Question: Im running into this problem. I have an image that NEEDS to be in this location over the divs. The leaf of the image needs to go over the div but the image width goes too far and blocks other things in its way. In my case, it blocks the "contact us" button to be hovered. How can I fix this issue without moving the image from this set location. I have tried z-index but that does not work. I want to keep it the way it is, but with the ability to hover. Please help. I will attach an image and a FIDDLE:
<URL>

HTML
Lorem ipsum dolor sit amet, consectetur adipisicing elit, sed do eiusmod tempor incididunt ut l
Lorem ipsum dolor sit amet, consectetur adipisicing elit, sed do eiusmod tempor incididunt ut l
Lorem ipsum dolor sit amet, consectetur adipisicing elit, sed do eiusmod tempor incididunt ut l
Contact Us
'''
<div id="boxes">
<div class="box">
<div class="box-container">
<div class="box-img">
<img src="http://www.nevsites.com/dish1.png" />
</div>
</div>
</div>
</div>
'''
CSS:
'''
.btn_test{
border: none;
padding: 0;
background: none;
display:block;
background-color: #FF8000;
padding: 10px;
font-family: helevetica, Arial, sans-serif;
width: 70%;
margin:10px auto;
color:white;
font-weight: bold;
z-index:10;
postion:relative;
}
.btn_test:hover{
background-color: gray;
cursor: pointer;
display:block;
}
#mid-boxes-container{
background: red;
height:100px;
width:100%;
}
#mid-boxes{
width:80%;
height: 100%;
margin: 0 auto;
}
.mid-box{
padding: 10px;
text-align: center;
float:left;
width:28%;
height:150px;
margin:0 .5%;
color:white;
background: red;
}
#boxes{
margin:0 auto;
margin-top: 50px;
position: relative;
}
.box{
width:100%;
height: 600px;
text-align: center;
-webkit-animation: FadeIn 1s linear;
-webkit-animation-fill-mode:both;
position: relative;
}
.box-container{
margin: 10px;
height: 100% ;
position: relative;
}
.box-img{
width:60%;
position: relative;
float:left;
}
.box-img img{
width:1000px;
position: relative;
margin-top: -120px;
margin-left: -340px;
}
'''
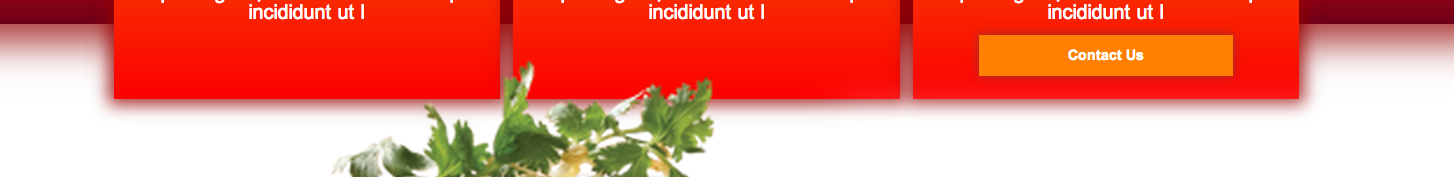
Answer: You have a typo on line 14 of the CSS, changing 'postion:relative;' to 'position:relative;' will correct the issue.
So it would end up looking like this:
<URL>
'''
.btn_test{
border: none;
padding: 0;
background: none;
display:block;
background-color: #FF8000;
padding: 10px;
font-family: helevetica, Arial, sans-serif;
width: 70%;
margin:10px auto;
color:white;
font-weight: bold;
z-index:10;
position:relative;
}
'''